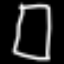
Label: square